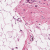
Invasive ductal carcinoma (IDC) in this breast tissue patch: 0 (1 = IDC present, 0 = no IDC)